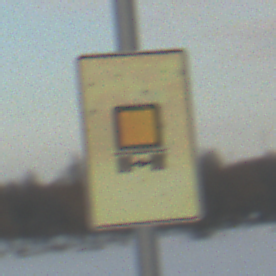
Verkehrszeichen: KennzeichnungspflichtigeFahrzeugeGefaehrlicheGueterOhnePfeilsymbol
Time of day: SunriseSunset
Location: Outdoor (Nature)
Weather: PartlyCloudy
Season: NotSpecified
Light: Natural